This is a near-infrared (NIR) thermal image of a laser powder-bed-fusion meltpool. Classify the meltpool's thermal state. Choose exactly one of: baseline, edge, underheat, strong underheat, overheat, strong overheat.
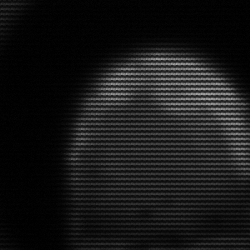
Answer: edge